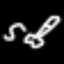
Label: squiggle